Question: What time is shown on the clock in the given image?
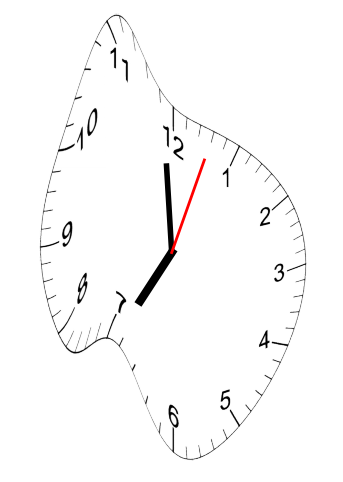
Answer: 06:59:03